Interaction volume radius: 5 \u00c5
Interaction volume height: 35 \u00c5
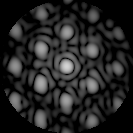
Disorder parameter: 0.295